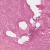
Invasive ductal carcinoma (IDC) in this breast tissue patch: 0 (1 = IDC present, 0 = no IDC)